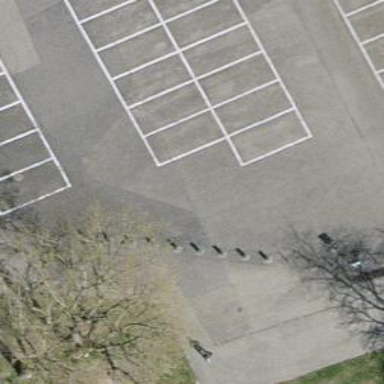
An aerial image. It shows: Bollard.